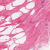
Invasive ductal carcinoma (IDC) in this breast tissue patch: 0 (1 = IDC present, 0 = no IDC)